Question: Here in my previous question <URL> Toast is working fine but if my response is showing no fileds with array and what if I want to use textview instead of Toast? can anyone help me?
'''
public class MessageSent extends ListActivity{
private ProgressDialog pDialog;
JSONArray msg=null;
private TextView nomsg;
private ListView listview;
private ArrayList<HashMap<String,String>> aList;
private static String MESSAGE_URL = "";
private static final String MESSAGE_ALL="msg";
private static final String MESSAGEUSER_ID="msg_user_id";
private static final String MESSAGE_NAME="name";
private static final String MESSAGE_PROFILE="profile_id";
private static final String MESSAGE_IMAGE="image";
private static final String MESSAGE_CAST="cast";
private static final String MESSAGE_AGE="age";
private static final String MESSAGE_LOCATION="location";
private CustomAdapterMessage adapter;
@Override
protected void onCreate(Bundle savedInstanceState) {
// TODO Auto-generated method stub
super.onCreate(savedInstanceState);
setContentView(R.layout.list_view_msgsent);
nomsg=(TextView)findViewById(R.id.no_message);
String strtexts = getIntent().getStringExtra("id");
System.out.println("<<<<<<<< id : " + strtexts);
MESSAGE_URL = "xxxxx"+strtexts;
// listview=(ListView)findViewById(R.id.list);
//ListView listview = this.getListView();
ListView listview = (ListView)findViewById(android.R.id.list);
new LoadAlbums().execute();
}
});
}
class LoadAlbums extends AsyncTask>> {
/**
* Before starting background thread Show Progress Dialog
* */
@Override
protected void onPreExecute() {
super.onPreExecute();
pDialog = new ProgressDialog(MessageSent.this);
pDialog.setMessage("Loading...");
pDialog.setIndeterminate(false);
pDialog.setCancelable(false);
pDialog.show();
}
protected ArrayList<HashMap<String,String>> doInBackground(String... args) {
ServiceHandler sh = new ServiceHandler();
// Making a request to url and getting response
ArrayList<HashMap<String,String>> data = new ArrayList<HashMap<String, String>>();
String jsonStr = sh.makeServiceCall(MESSAGE_URL, ServiceHandler.GET);
Log.d("Response: ", "> " + jsonStr);
if (jsonStr != null)
{
try
{
JSONObject jsonObj = new JSONObject(jsonStr);
// Getting JSON Array node
msg = jsonObj.getJSONArray(MESSAGE_ALL);
// looping through All Contacts
for (int i = 0; i < msg.length(); i++)
{
JSONObject c = msg.getJSONObject(i);
// creating new HashMap
HashMap<String, String> map = new HashMap<String, String>();
// adding each child node to HashMap key => value
map.put(MESSAGEUSER_ID ,c.getString(MESSAGEUSER_ID));
map.put(MESSAGE_NAME,c.getString(MESSAGE_NAME));
map.put(MESSAGE_PROFILE, c.getString(MESSAGE_PROFILE));
map.put(MESSAGE_IMAGE, c.getString(MESSAGE_IMAGE));
map.put(MESSAGE_CAST, c.getString(MESSAGE_CAST));
map.put(MESSAGE_AGE, c.getString(MESSAGE_AGE)+" years");
map.put(MESSAGE_LOCATION, c.getString(MESSAGE_LOCATION));
// adding HashList to ArrayList
data.add(map);
}
} catch (JSONException e) {
e.printStackTrace();
}
} else {
Log.e("ServiceHandler", "Couldn't get any data from the url");
}
return data;
}
protected void onPostExecute(ArrayList<HashMap<String,String>> result) {
super.onPostExecute(result);
// dismiss the dialog after getting all albums
if (pDialog.isShowing())
pDialog.dismiss();
if(msg == null || msg.length() == 0) {
//Toast.makeText(getApplicationContext(), "No response", Toast.LENGTH_LONG).show
nomsg.setText("No Message Found");
//nomsg.setBackgroundDrawable(R.drawable.borders);
}
if(aList == null) {
aList = new ArrayList<HashMap<String, String>>();
aList.addAll(result);
adapter = new CustomAdapterMessage(getBaseContext(), result);
setListAdapter(adapter);
} else {
aList.addAll(result);
adapter.notifyDataSetChanged();
}
}
}
}
'''
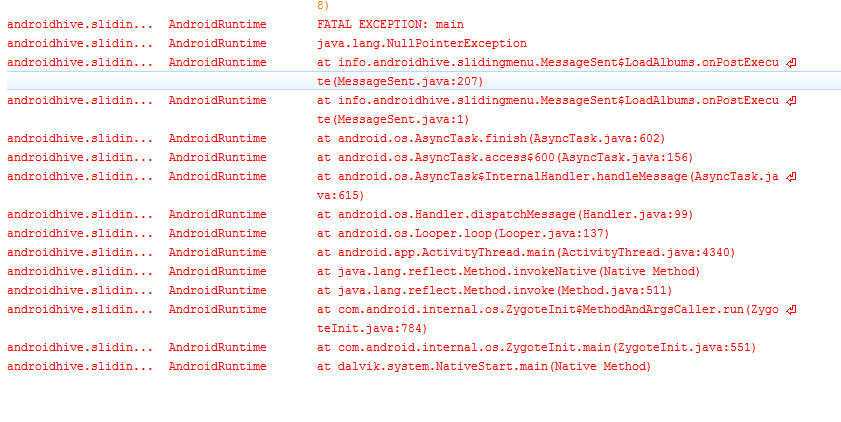
Answer: As it seems you have confusions in setting up the app. Let me explain few things and also provide you some sample code.
The use of an AsynTask?
'AsyncTask enables proper and easy use of the UI thread. This class allows to perform background operations and publish results on the UI thread without having to manipulate threads and/or handlers.'
But there are some operations that you would have to do in the UI while working in the background thread. In that case you make use of the,
'1. onPreExecute(), invoked on the UI thread before the task is executed. This step is normally used to setup the task, for instance by showing a progress bar in the user interface.'
'2. onPostExecute(Result), invoked on the UI thread after the background computation finishes. The result of the background computation is passed to this step as a parameter.'
In your specific case as you want to set the values after the operation you have to make use of the latter mathod of the AsynTask.
The same code referring to the example you follow,
'''
//MainActivity.java
public class MainActivity extends ListActivity {
TextView yourTextView;
@Override
public void onCreate(Bundle savedInstanceState) {
super.onCreate(savedInstanceState);
setContentView(R.layout.activity_main);
.
.
//change the ID in this line from what you are using
yourTextView = (TextView) findViewByID(R.id.id_in_activity_main);
.
.
// Calling async task to get json
new GetContacts().execute();
}
/**
* Async task class to get json by making HTTP call
* */
private class GetContacts extends AsyncTask<Void, Void, Void> {
@Override
protected void onPreExecute() {
.
.
}
@Override
protected Void doInBackground(Void... arg0) {
.
.
}
protected void onPostExecute(Void result) {
super.onPostExecute(result);
if (pDialog.isShowing())
pDialog.dismiss();
if(contacts == null || contacts.length() <= 0){
yourTextView.setText("No Data");
}
}
}
}
'''